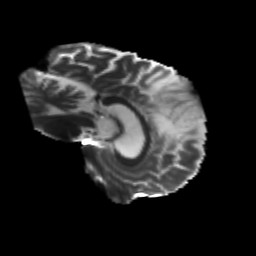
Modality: T2w
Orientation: sagittal
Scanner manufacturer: siemens
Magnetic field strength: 3 T
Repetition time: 8.8 s
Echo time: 0.085 s